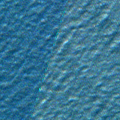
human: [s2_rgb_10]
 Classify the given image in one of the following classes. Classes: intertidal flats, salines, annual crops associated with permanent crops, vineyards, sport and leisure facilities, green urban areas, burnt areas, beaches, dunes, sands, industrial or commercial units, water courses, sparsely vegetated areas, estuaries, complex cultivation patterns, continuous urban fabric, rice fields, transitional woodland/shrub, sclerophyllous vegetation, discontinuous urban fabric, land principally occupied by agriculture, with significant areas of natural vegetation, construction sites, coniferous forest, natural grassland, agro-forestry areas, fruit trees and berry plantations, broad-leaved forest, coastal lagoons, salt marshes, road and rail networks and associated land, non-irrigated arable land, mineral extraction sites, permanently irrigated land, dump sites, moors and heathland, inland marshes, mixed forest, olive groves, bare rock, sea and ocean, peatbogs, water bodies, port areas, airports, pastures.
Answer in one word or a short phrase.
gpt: sea and ocean